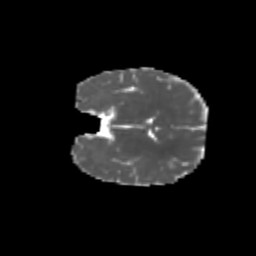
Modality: MD
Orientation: coronal
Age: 6
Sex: male
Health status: healthy